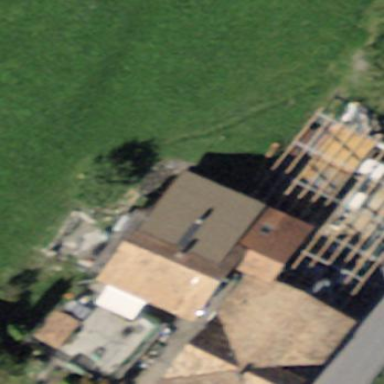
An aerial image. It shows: Farm building.